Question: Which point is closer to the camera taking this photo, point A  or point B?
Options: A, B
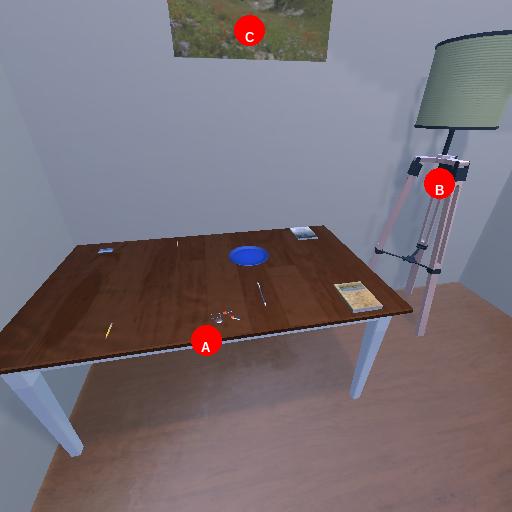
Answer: A